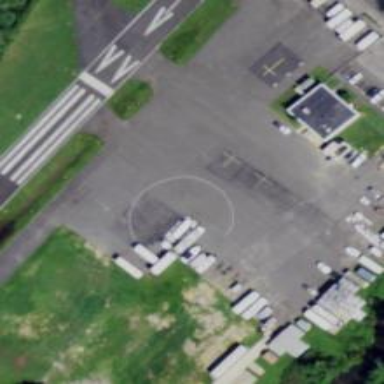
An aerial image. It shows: Image of taxiway at airport.